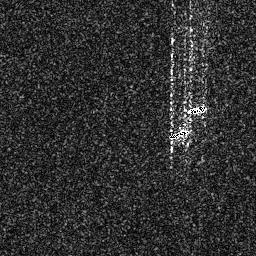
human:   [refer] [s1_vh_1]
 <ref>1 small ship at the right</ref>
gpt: <box>[[71, 39, 81, 45, 0]]</box>